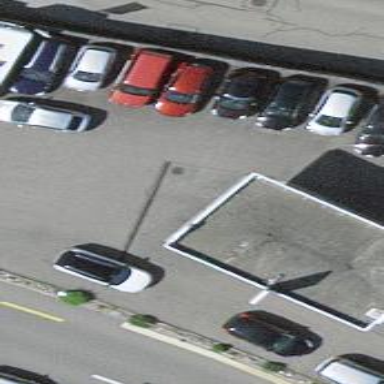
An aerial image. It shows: View of roof of building.